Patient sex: M
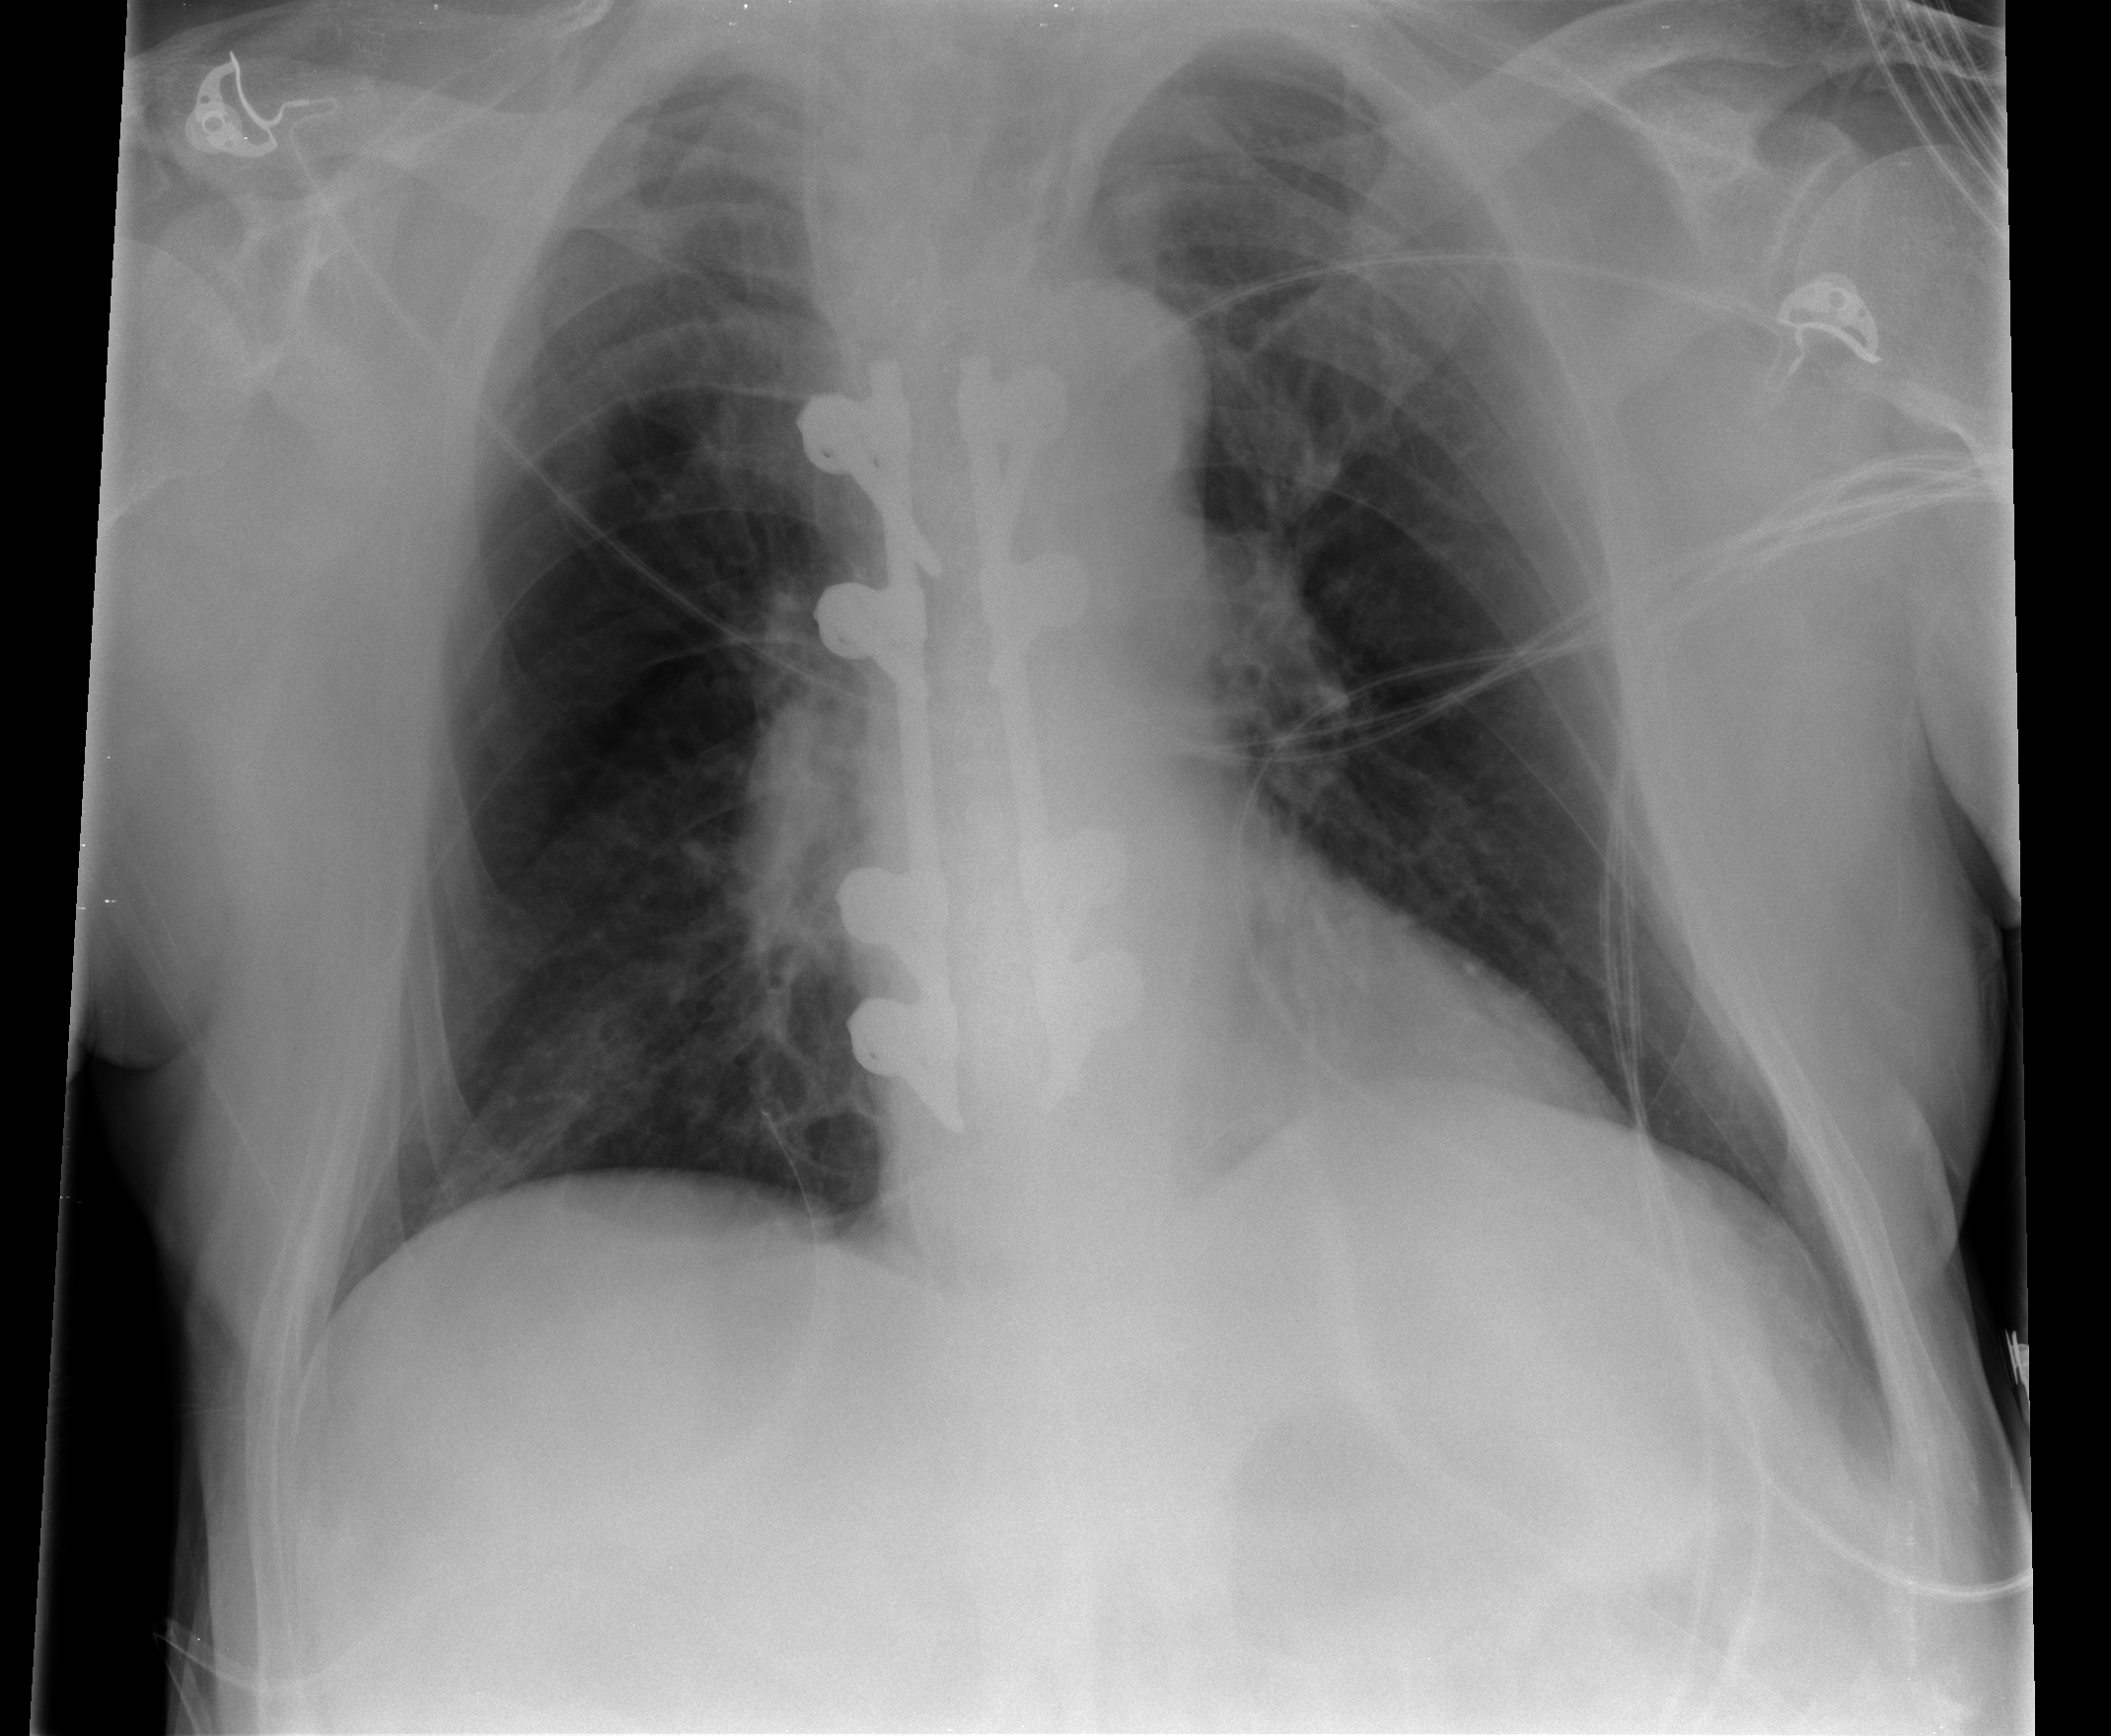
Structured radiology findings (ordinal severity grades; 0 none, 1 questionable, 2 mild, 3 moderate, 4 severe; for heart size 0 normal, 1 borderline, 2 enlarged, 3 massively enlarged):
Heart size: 1
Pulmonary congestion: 0
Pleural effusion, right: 0
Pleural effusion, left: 0
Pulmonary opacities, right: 0
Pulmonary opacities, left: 0
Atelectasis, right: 2
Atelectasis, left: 2